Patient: sex M, age 45
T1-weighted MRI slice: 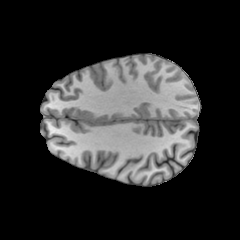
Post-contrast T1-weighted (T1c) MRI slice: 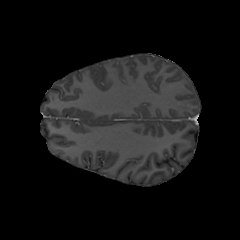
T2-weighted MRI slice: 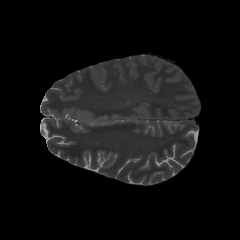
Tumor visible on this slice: no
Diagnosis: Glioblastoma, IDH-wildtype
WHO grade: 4